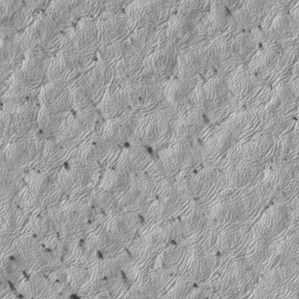
Label: frost